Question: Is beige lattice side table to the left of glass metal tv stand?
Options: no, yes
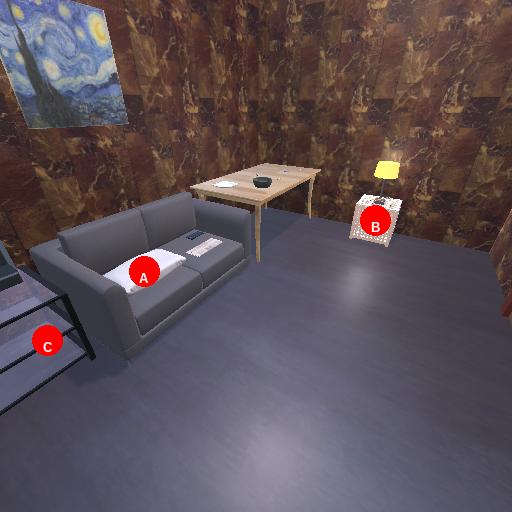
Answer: no